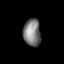
Tissue: skin
Cell type: Epithelial cells
Senescence score: 0.2876
Nuclear area (px): 456
Mean DAPI intensity: 125.603